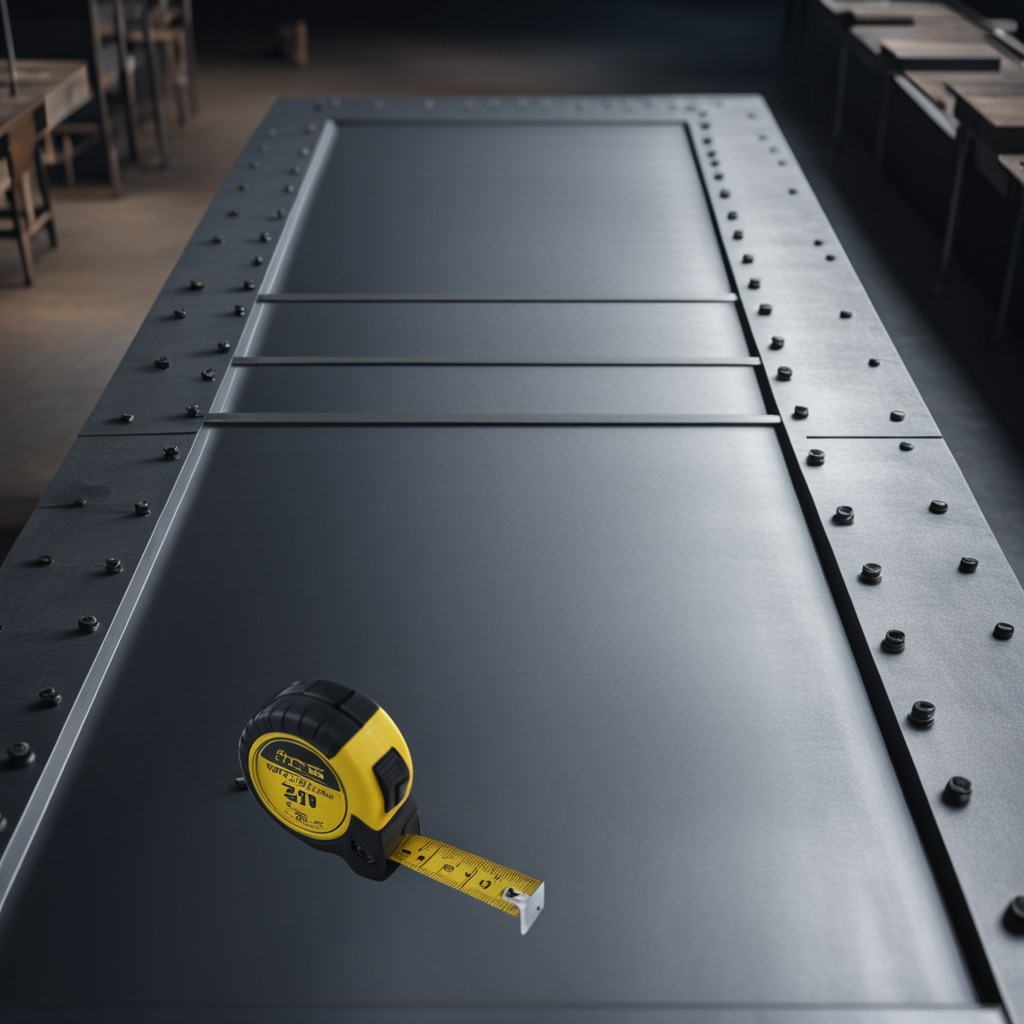
A measuring tape lies on a cold steel table in a mining workshop.